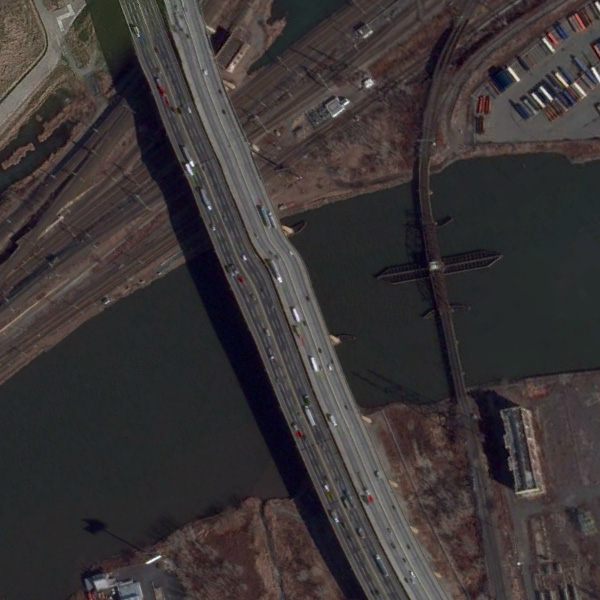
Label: Bridge